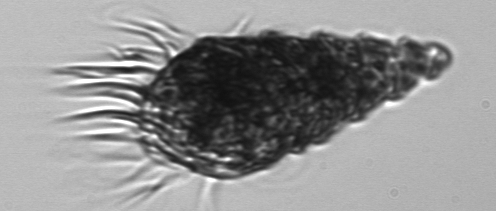
Label: Laboea_strobila